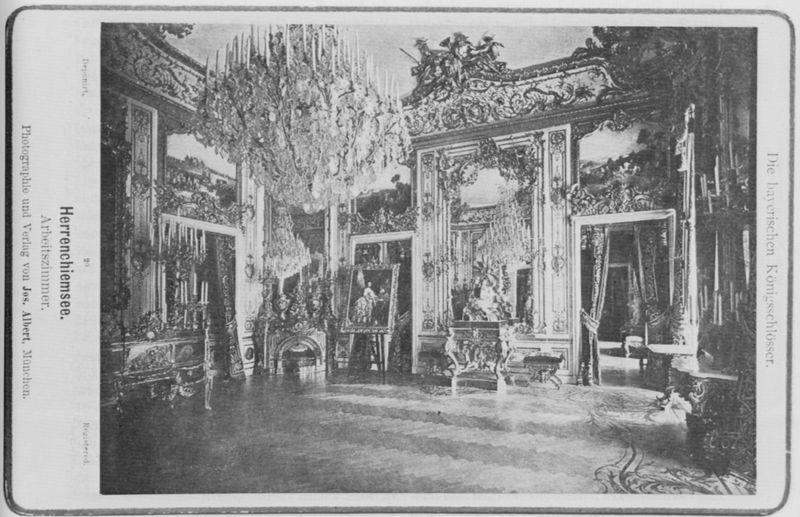
Titel: Bayerische Königsschlösser, Herrenchiemsee - Arbeitszimmer
Künstler: Joseph Albert
Institution: unbekannt
Schlagwörter: gemälde, schatten, weiß, fenster, frankreich, glas, grau, lampe, licht, raum, schwarz, tisch, tische, tür, zimmer, schloss, muster, ornament, architektur, barock, rahmen, bild, innenraum, möbel, porträt, spiegel, vorhang, boden, interieur, decke, rokoko, kamin, kamine, ofen, schrift, seitlich, arbeitszimmer, bilder, kommode, schreibtisch, ecke, türen, parkett, hocker, saal, schemel, romantik, architecture, chandelier, curtain, curtains, fancy, king, könig, ornate, palace, white, window, black, empty, gardinen, gilded, gold, golden, interior, old, painting, parlor, portrait, room, salon, table, vorhänge, windows, dekor, ornamente, wandmalerei, atelier, staffelei, mirror, mirrors, picture, print, kerzen, kronleuchter, leuchter, lüster, stuck, chandalier, durchgang, floor, foto, fotografie, photographie, wände, fussboden, bayern, bayrisch, münchen, druck, stich, schwarzweiß, text, photo, karte, wood, sturz, house, german, historismus, baroque, drapes, noble, spiege, light, drawing, postkarte, sekretär, sekretät, holt, prunk, black and white, decoration, castle, monochrome, glass, paintings, verlag, joseph, ludwig, door, frames, portraits, marble, post, royal, wandvertäfelung, fireplace, von, durchgänge, neo, rocaille, schränke, ceiling, mansion, crystal, art, gallery, large, study, ludwig ii, bavarian, postcard, home, candle, albert, herrenchiemsee, candles, rococo, rich, stuckatur, katte, türsturz, still, hold, beer, images, luxurious, ballroom, photograph, bayrische königsschlösser, joseph albert, königsschloss, königsschlösser, neobarock, schranl, jos. albert, photographi, slide, collection, molding, moulding, image, mirrow, tables, barrel, furniture, rococco, om, kruistall, wealth, living room, photopostkarte, photokarte, fotopostkarte, herrenchiemse, spiegel rokoko, picture frame, fine, card, luxury, expensive, vast, ostentatious, postcar, chandeller, extravagent, tur, clasich, decadent, herrenchiesee, arbeliszimmer, scope, whitye, glances, chandelir, easal, die bayernischen koenigsschloesser, interrior, chandeler, mirrows, konigsschlosser, bayerisch, schlösser, jos albert, munchen, luxerioius, parque